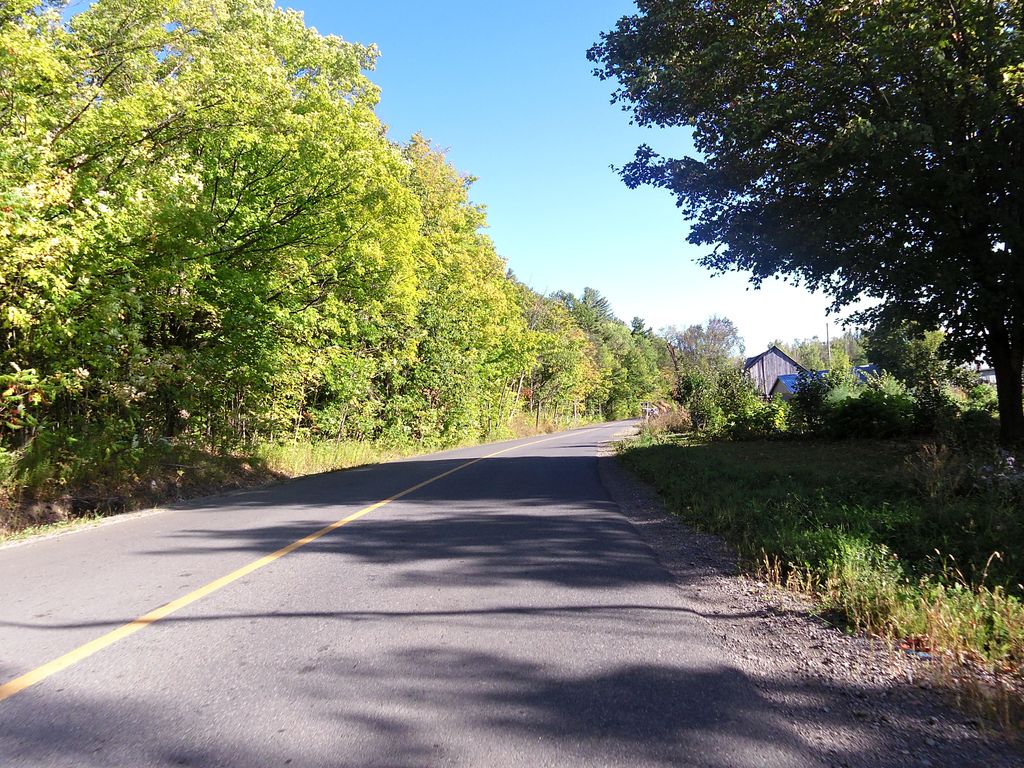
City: ottawa-gatineau